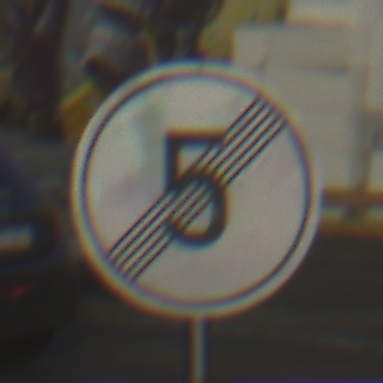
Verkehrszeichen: EndeGeschwindigkeit5
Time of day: MorningAfternoon
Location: Outdoor (Urban)
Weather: PartlyCloudy
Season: NotSpecified
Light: Natural